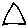
Label: triangle